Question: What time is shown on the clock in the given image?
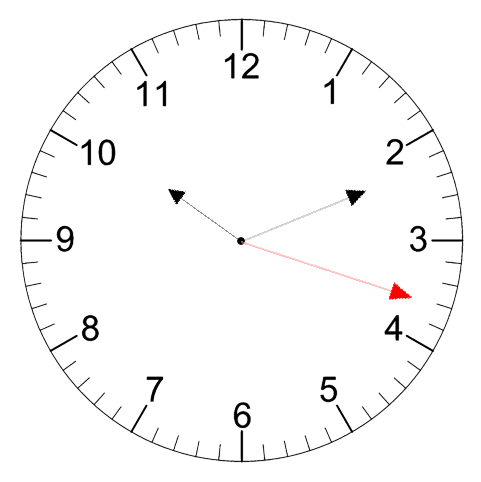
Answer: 10:11:18